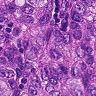
Metastatic tissue present: yes